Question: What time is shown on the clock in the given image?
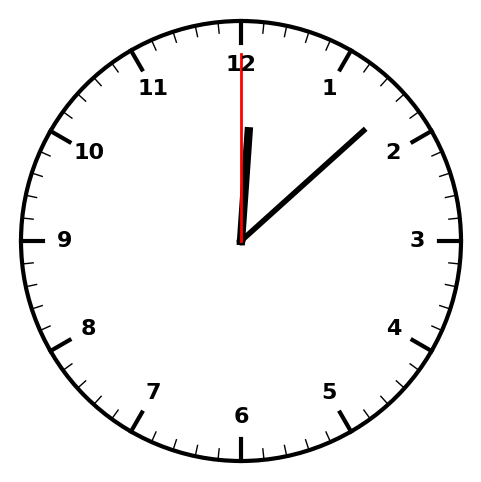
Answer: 12:08:00